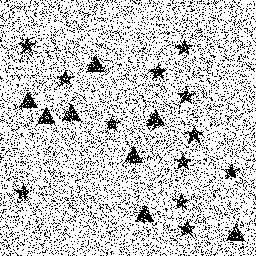
Squares: 0
Triangles: 8
Stars: 12
Total shapes: 20